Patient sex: F
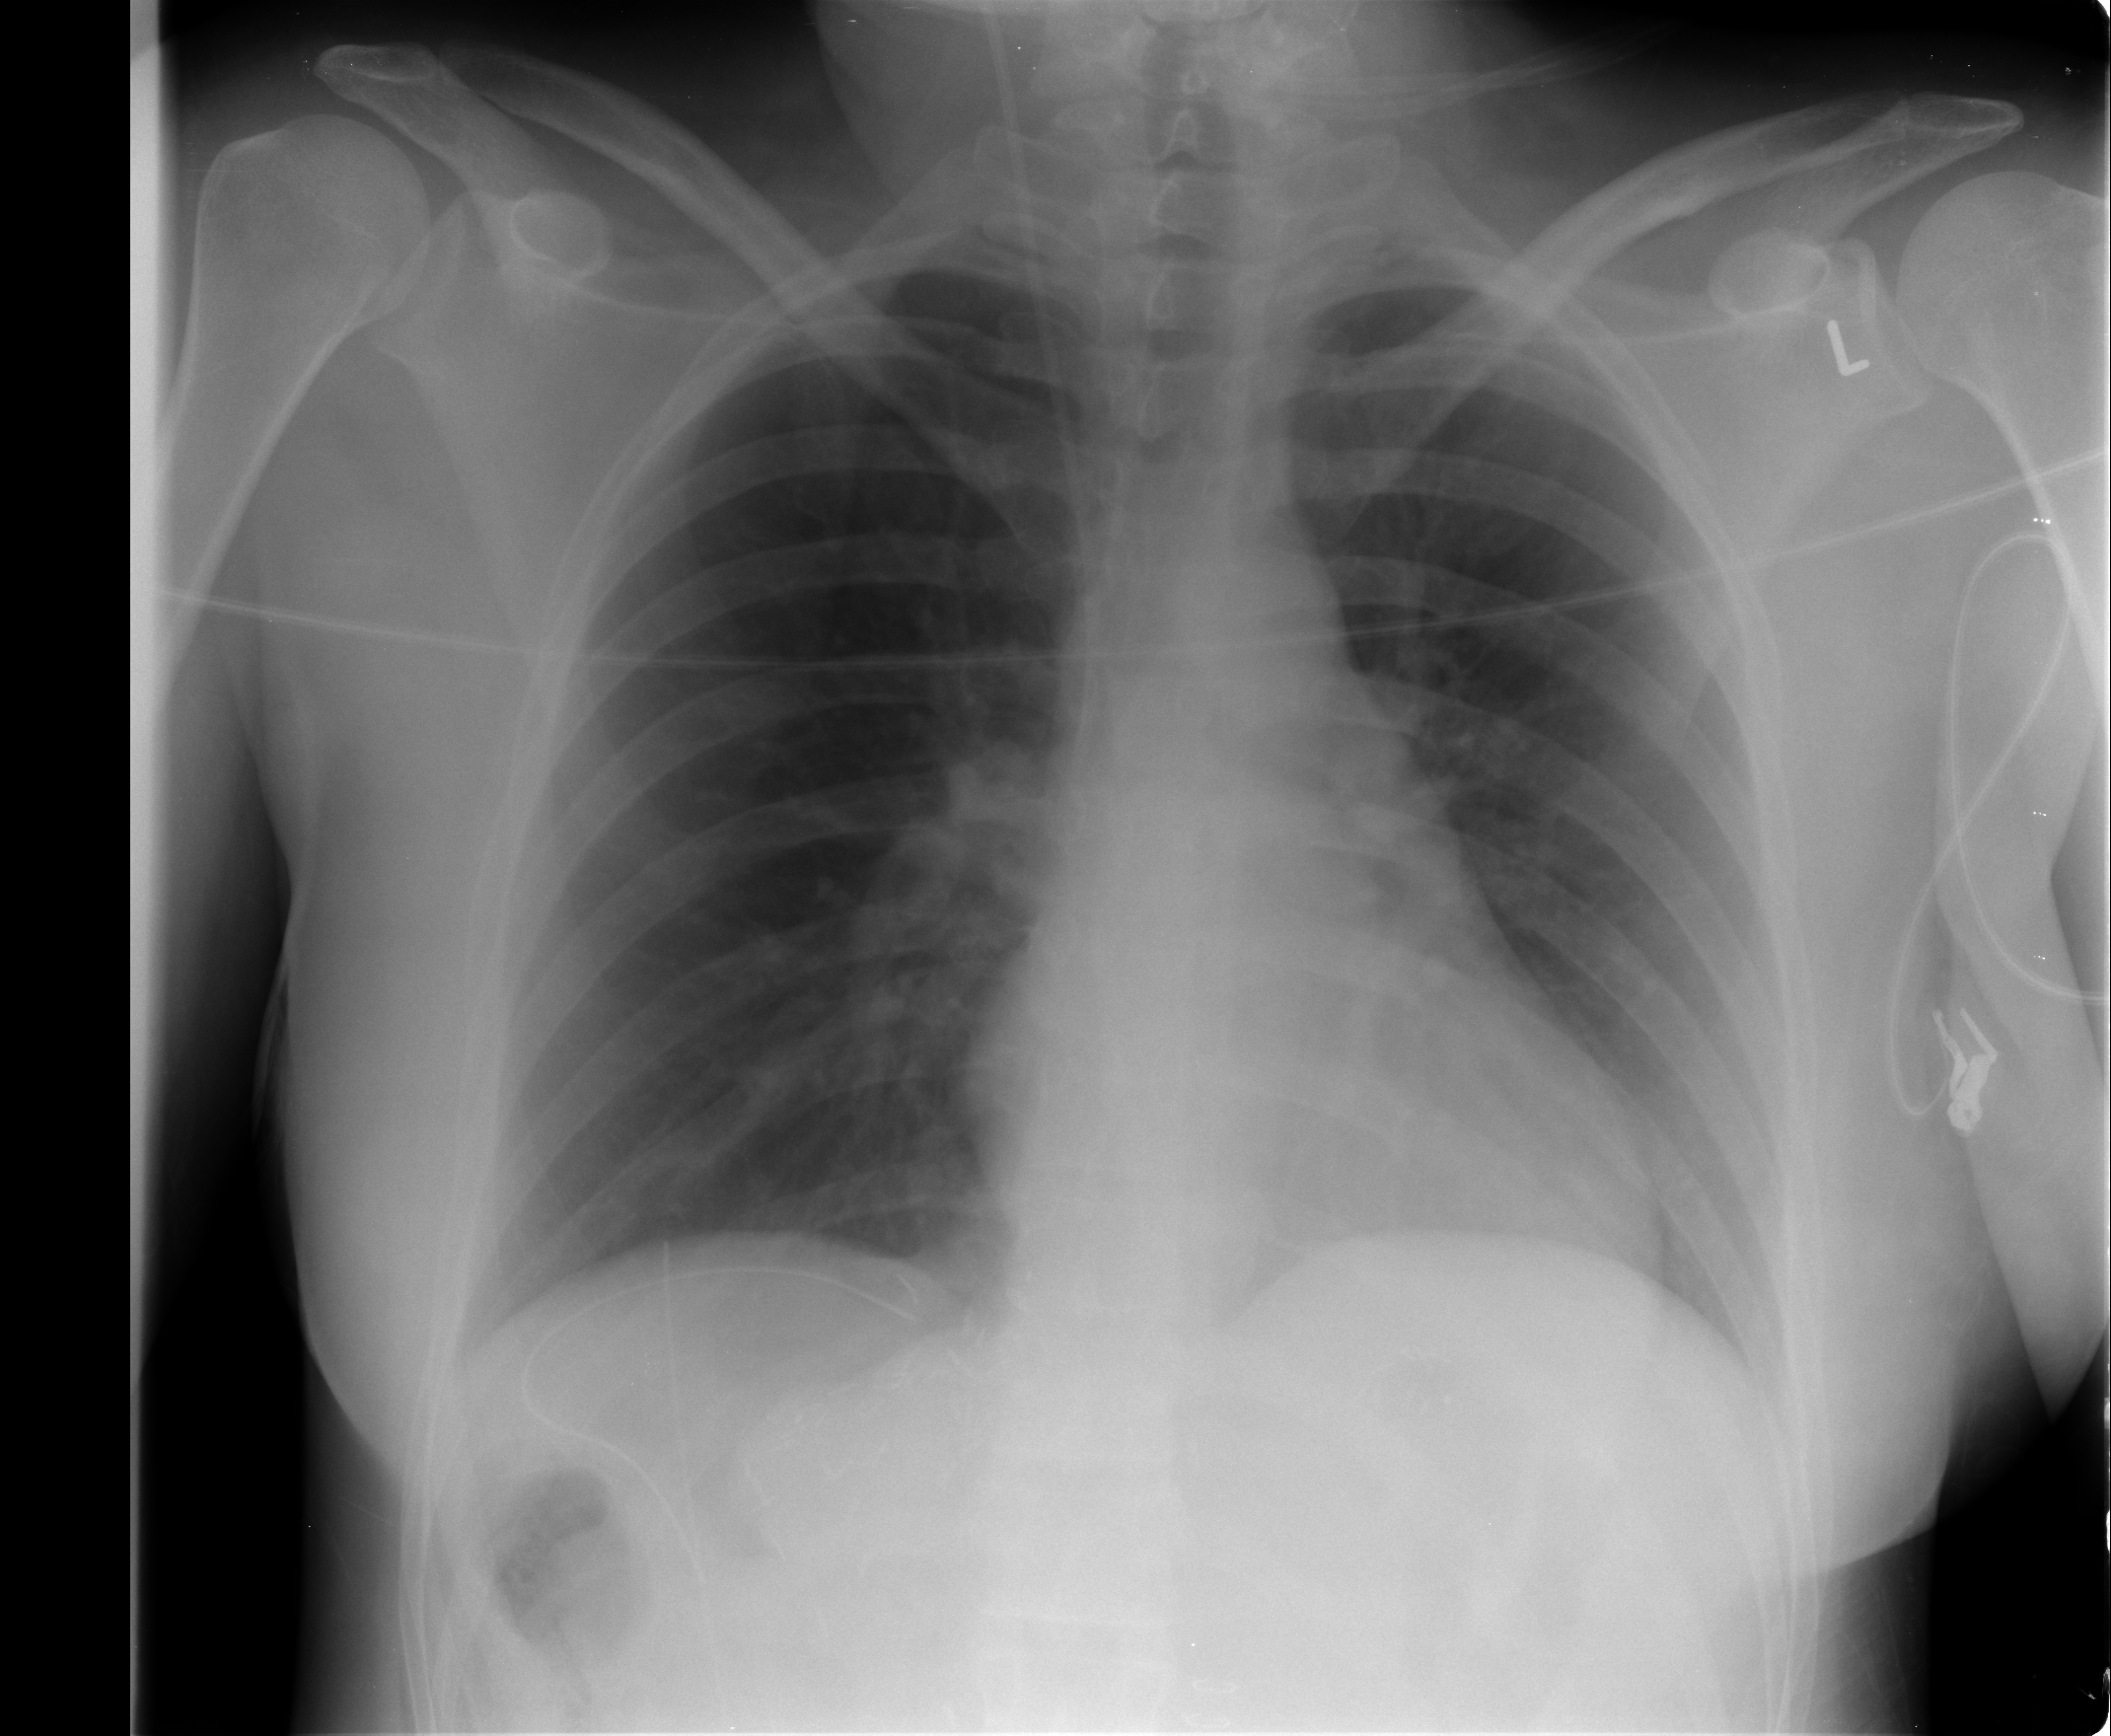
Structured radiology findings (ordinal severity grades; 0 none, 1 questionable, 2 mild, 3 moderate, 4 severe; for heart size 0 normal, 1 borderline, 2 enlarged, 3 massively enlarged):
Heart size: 0
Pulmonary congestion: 2
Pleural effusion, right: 0
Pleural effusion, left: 0
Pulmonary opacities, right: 1
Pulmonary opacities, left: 0
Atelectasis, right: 2
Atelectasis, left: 0